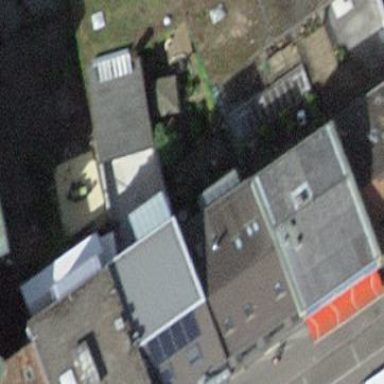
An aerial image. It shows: Apartments housed in building with gambrel roof.